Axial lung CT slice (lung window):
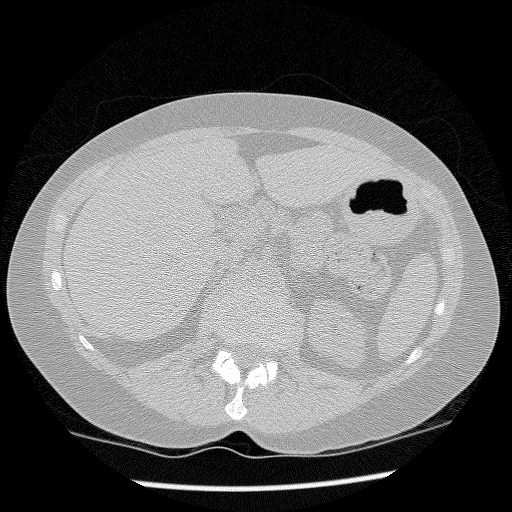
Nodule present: no